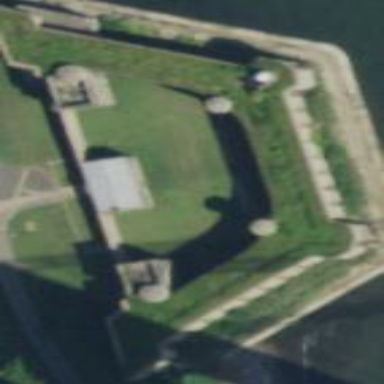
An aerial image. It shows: Historic military building surrounded by city wall.